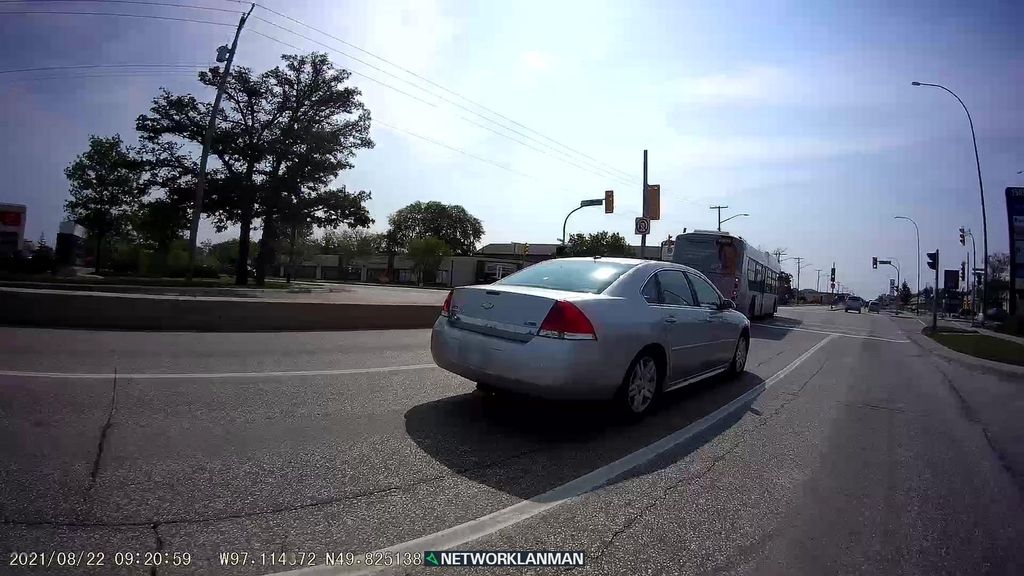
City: winnipeg